Question: Im working with oracle 10g , when i try to submit my form the following error
FRM-40403 says that A calling form has unapplied change. Save not allowed
I search on internet about that error mesagge but i could not find a clear answer,
Could someone tell me what is this error and how can be solved?

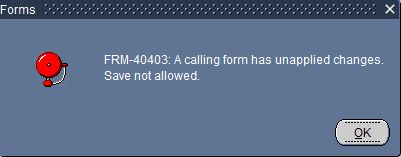
Answer: You have a form A (where you made some changes) and then called form B.
If you want to commit the changes in form B you get the error above.
You need to do a 'post' instead of a 'commit' in form B.
Then the changes will be validate and available but not yet saved.
If you commit in form A afterwards all the changes will be saved.